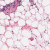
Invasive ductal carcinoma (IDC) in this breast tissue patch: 0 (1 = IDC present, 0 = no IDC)